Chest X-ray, AP view. Patient: 36 years old, sex M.
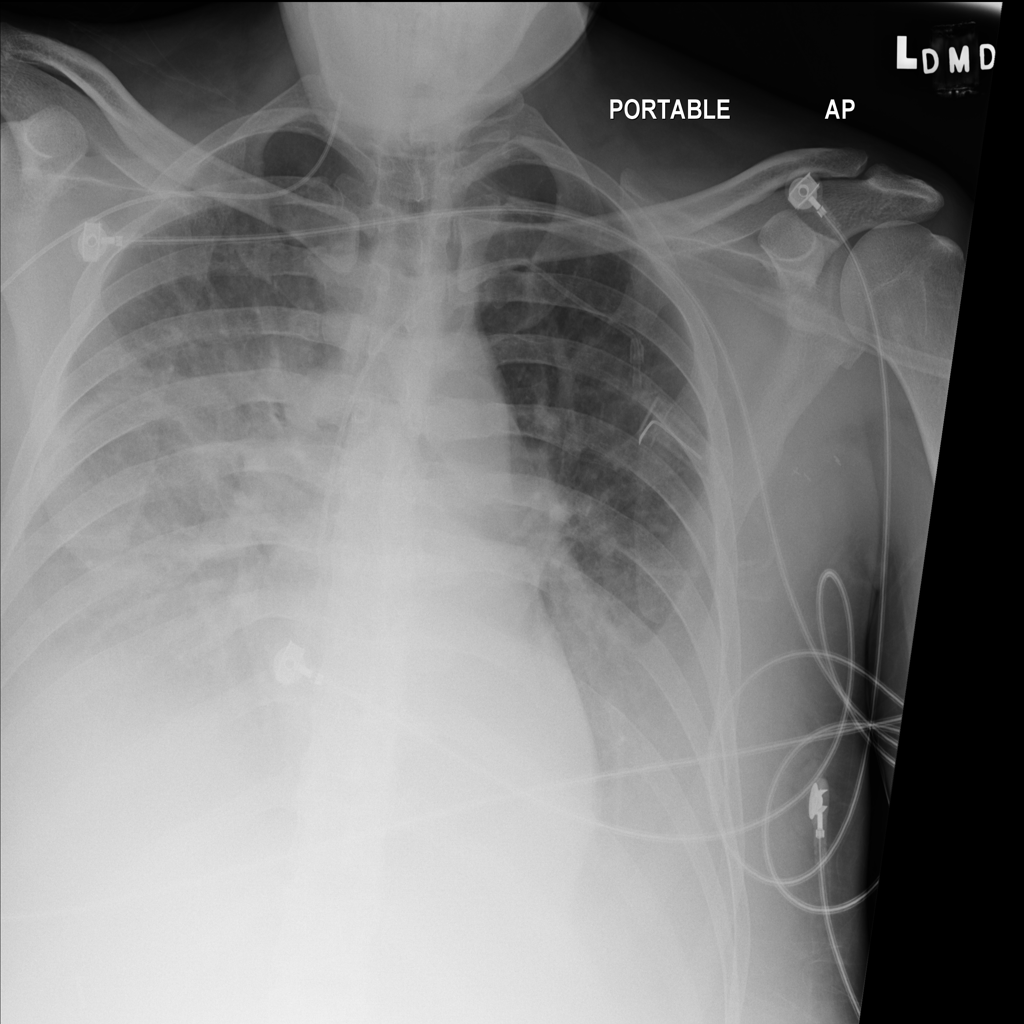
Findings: Atelectasis, Cardiomegaly, Consolidation, Effusion, Infiltration